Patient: sex M, age 66
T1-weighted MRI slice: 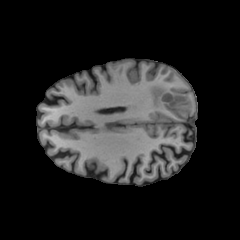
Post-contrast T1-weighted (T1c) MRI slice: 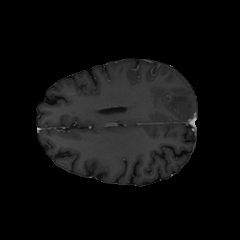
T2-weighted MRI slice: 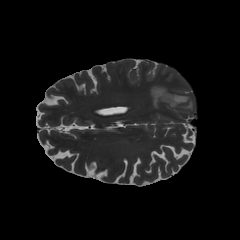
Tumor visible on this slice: yes
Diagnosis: Glioblastoma, IDH-wildtype
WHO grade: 4